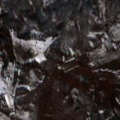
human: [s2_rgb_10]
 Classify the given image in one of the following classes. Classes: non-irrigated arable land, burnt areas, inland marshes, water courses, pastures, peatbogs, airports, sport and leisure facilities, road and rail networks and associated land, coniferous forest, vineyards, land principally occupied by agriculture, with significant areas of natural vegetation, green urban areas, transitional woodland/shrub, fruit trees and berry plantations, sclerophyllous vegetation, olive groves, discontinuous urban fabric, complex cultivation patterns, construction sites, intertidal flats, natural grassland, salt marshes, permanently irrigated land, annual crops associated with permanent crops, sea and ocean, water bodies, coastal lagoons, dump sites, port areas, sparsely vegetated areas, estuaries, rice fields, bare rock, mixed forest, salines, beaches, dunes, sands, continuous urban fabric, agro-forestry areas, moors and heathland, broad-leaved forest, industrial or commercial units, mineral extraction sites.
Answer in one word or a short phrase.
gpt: fruit trees and berry plantations, land principally occupied by agriculture, with significant areas of natural vegetation, broad-leaved forest